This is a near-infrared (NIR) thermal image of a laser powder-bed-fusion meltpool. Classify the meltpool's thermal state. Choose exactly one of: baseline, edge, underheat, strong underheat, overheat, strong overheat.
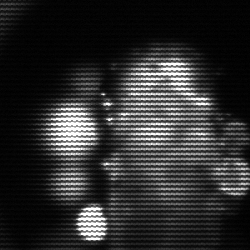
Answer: strong underheat